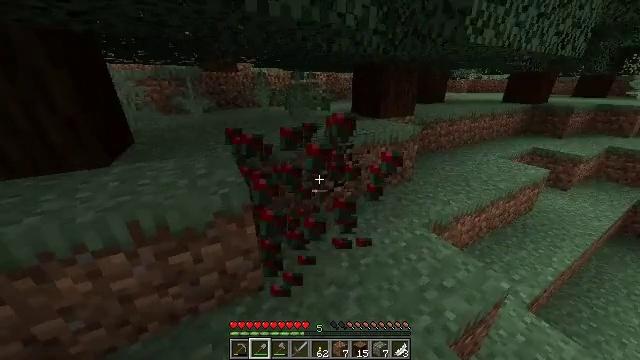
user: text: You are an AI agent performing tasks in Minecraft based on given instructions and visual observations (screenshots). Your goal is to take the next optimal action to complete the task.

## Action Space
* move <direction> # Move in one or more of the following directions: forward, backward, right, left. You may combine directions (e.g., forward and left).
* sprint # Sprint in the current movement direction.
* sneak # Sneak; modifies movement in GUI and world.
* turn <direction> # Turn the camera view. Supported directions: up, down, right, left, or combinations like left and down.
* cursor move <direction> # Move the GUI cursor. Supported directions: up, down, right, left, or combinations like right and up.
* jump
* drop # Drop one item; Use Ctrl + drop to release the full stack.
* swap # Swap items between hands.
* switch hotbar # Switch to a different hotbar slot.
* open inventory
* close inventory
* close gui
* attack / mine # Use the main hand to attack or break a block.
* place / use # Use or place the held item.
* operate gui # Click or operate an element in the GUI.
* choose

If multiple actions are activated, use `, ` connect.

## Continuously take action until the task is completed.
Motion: motion action
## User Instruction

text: Gather sweet berries from the bush.
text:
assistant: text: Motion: attack / mine